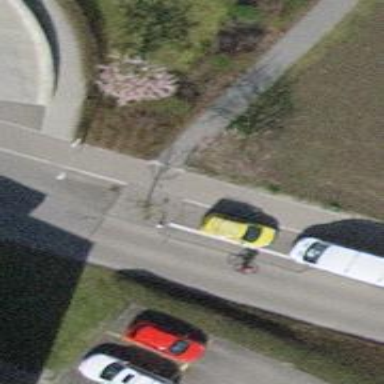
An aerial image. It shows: Sidewalk.